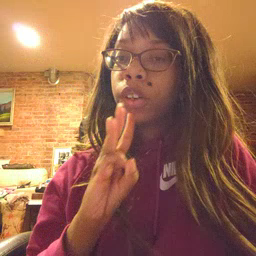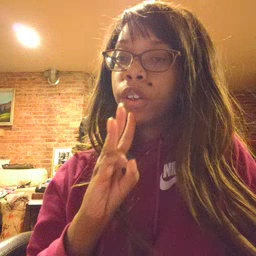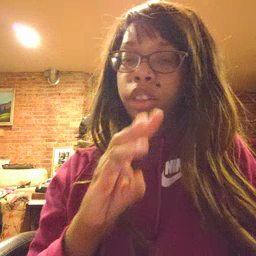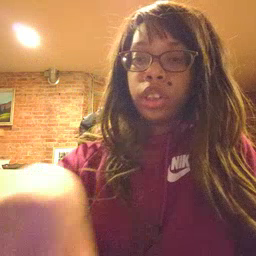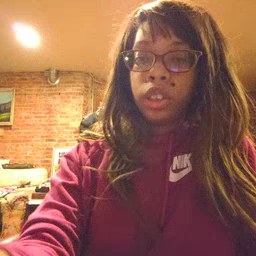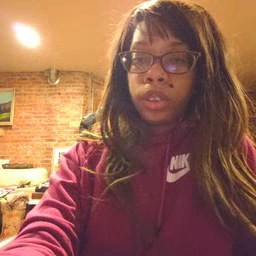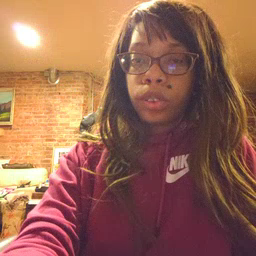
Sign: water